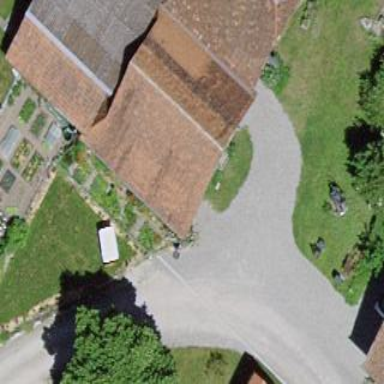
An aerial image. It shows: Rural barn.